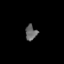
Tissue: lung
Cell type: Endothelial cells
Senescence score: 0.2173
Nuclear area (px): 167
Mean DAPI intensity: 105.731